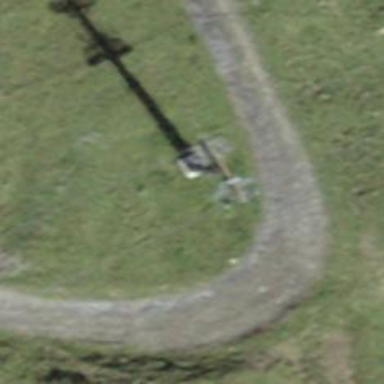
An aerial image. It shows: Pylon used for aerialway.